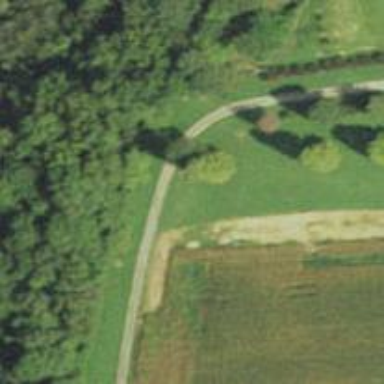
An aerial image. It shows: Service road.